Interaction volume radius: 5 \u00c5
Interaction volume height: 20 \u00c5
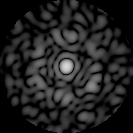
Disorder parameter: 0.8155